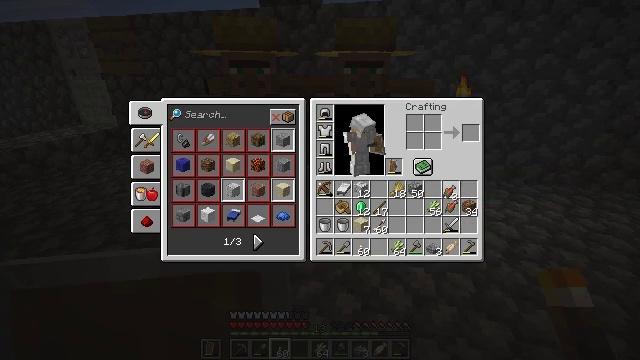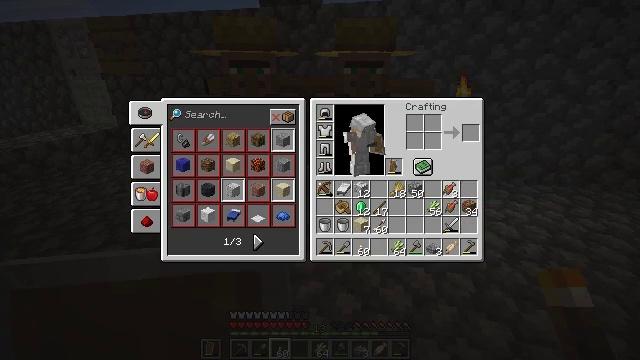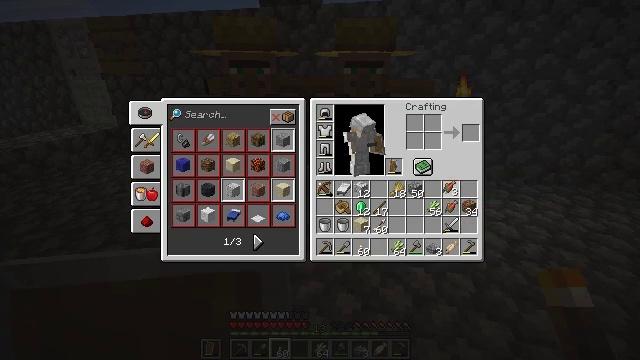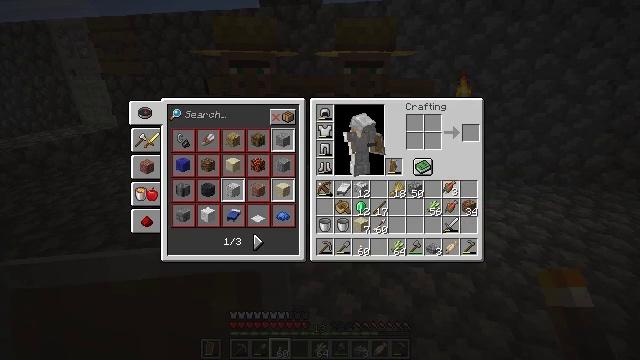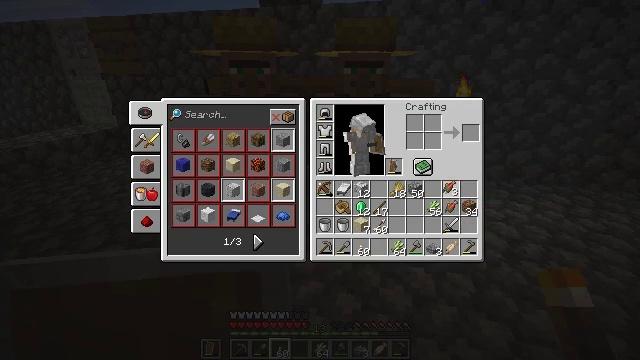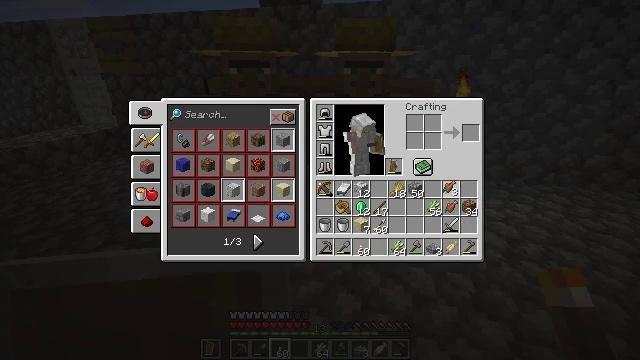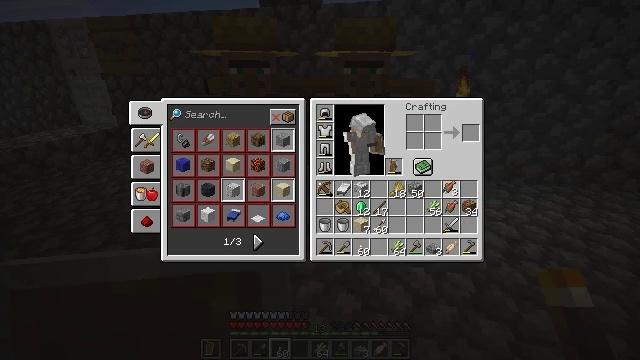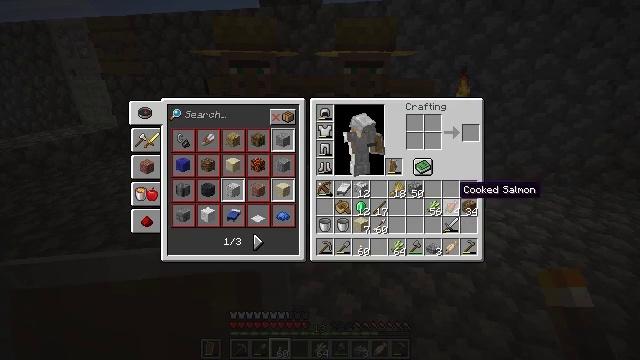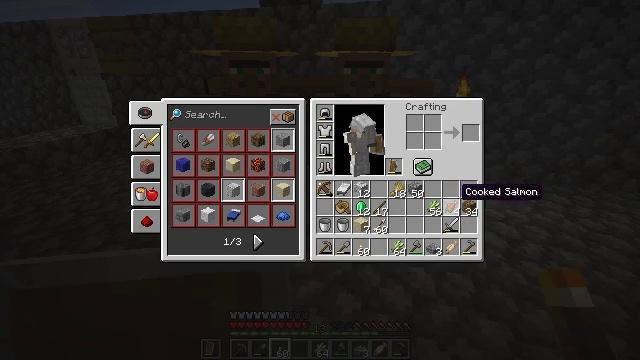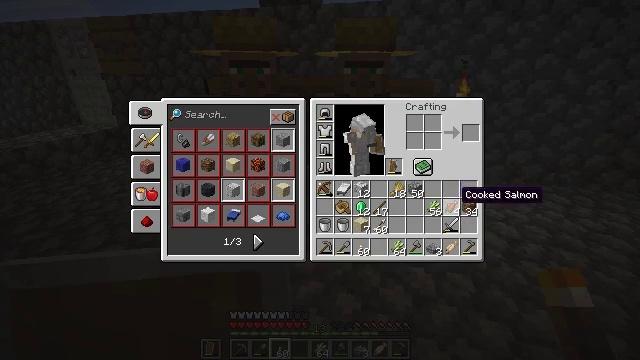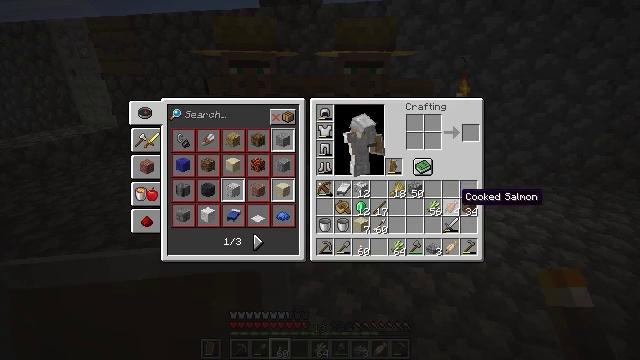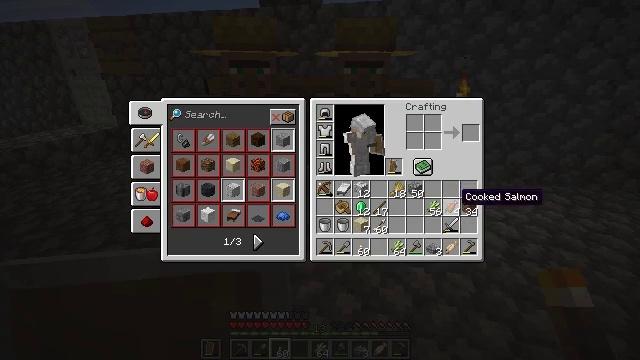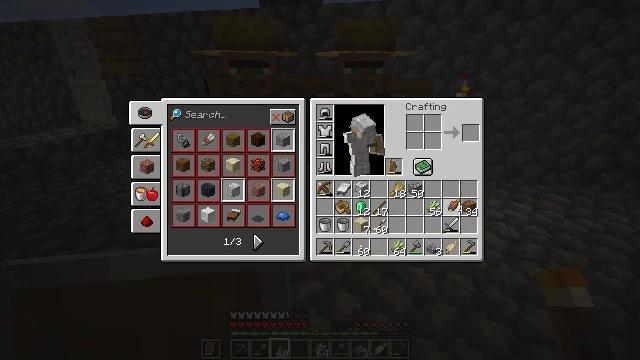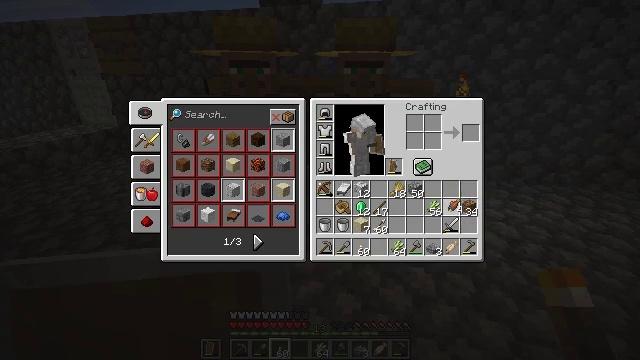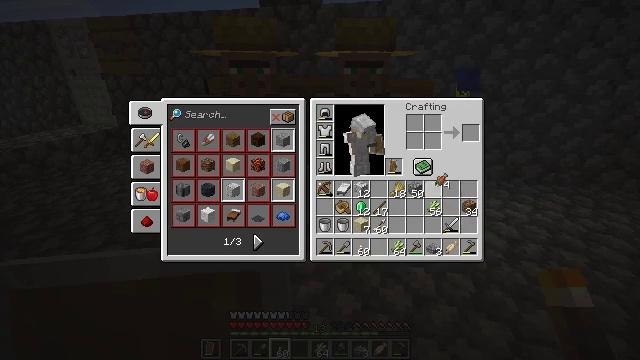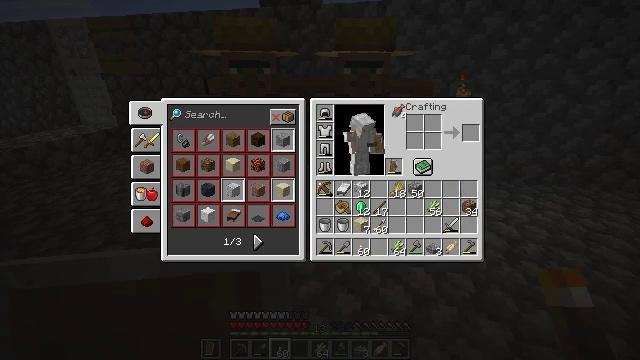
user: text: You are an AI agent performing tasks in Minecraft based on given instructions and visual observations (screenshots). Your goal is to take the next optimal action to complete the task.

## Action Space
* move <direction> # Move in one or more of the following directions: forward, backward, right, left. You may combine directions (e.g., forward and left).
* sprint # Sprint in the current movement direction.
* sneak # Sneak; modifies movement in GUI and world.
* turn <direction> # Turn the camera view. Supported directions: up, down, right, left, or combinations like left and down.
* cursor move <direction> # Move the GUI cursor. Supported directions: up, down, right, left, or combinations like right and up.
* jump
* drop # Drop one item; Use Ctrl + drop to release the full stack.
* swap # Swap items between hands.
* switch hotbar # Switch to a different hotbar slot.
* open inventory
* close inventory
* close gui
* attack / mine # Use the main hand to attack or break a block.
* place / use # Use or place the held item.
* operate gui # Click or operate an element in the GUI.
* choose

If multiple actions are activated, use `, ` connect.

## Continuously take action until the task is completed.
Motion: motion action
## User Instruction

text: Remove a cooked salmon from the inventory.
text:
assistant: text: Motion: no_op
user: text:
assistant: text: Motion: no_op
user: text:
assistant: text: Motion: no_op
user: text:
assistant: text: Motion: attack / mine
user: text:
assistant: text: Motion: attack / mine
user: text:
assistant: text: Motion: attack / mine
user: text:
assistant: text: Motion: turn down
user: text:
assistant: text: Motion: no_op
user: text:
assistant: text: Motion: no_op
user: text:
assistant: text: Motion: no_op
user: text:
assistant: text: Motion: no_op
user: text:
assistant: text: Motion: attack / mine
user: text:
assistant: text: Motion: attack / mine
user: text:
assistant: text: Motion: turn left and up
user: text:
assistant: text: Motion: turn left and up
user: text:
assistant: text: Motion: turn left and up
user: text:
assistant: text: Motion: turn up
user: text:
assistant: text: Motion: turn up
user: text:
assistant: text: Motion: no_op
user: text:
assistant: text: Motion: turn down
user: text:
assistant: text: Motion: turn down
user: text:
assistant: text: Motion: turn right and down
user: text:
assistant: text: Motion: turn right and down
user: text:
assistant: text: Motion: turn right and down
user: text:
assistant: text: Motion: no_op
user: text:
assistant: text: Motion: no_op
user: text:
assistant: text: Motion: no_op
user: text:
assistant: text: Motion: no_op
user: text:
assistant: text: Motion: no_op
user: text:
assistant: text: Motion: no_op